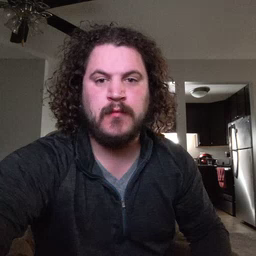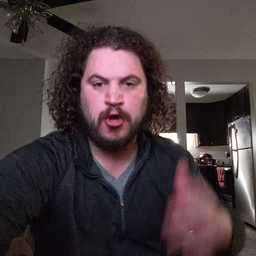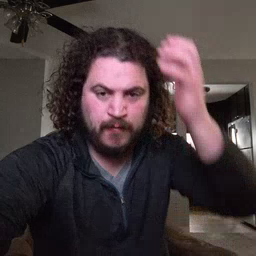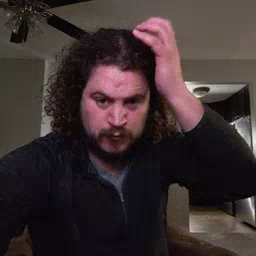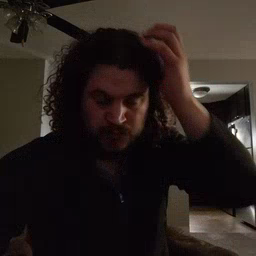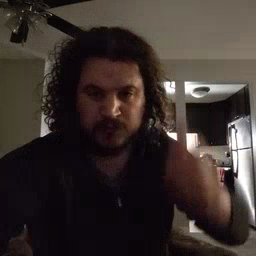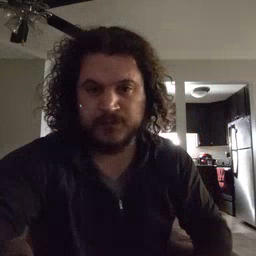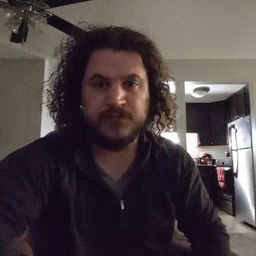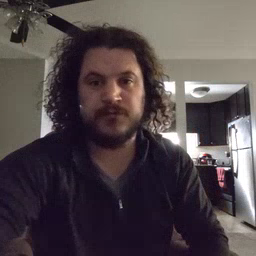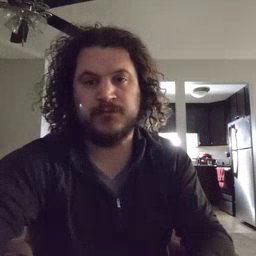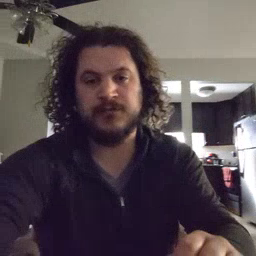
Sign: garbage